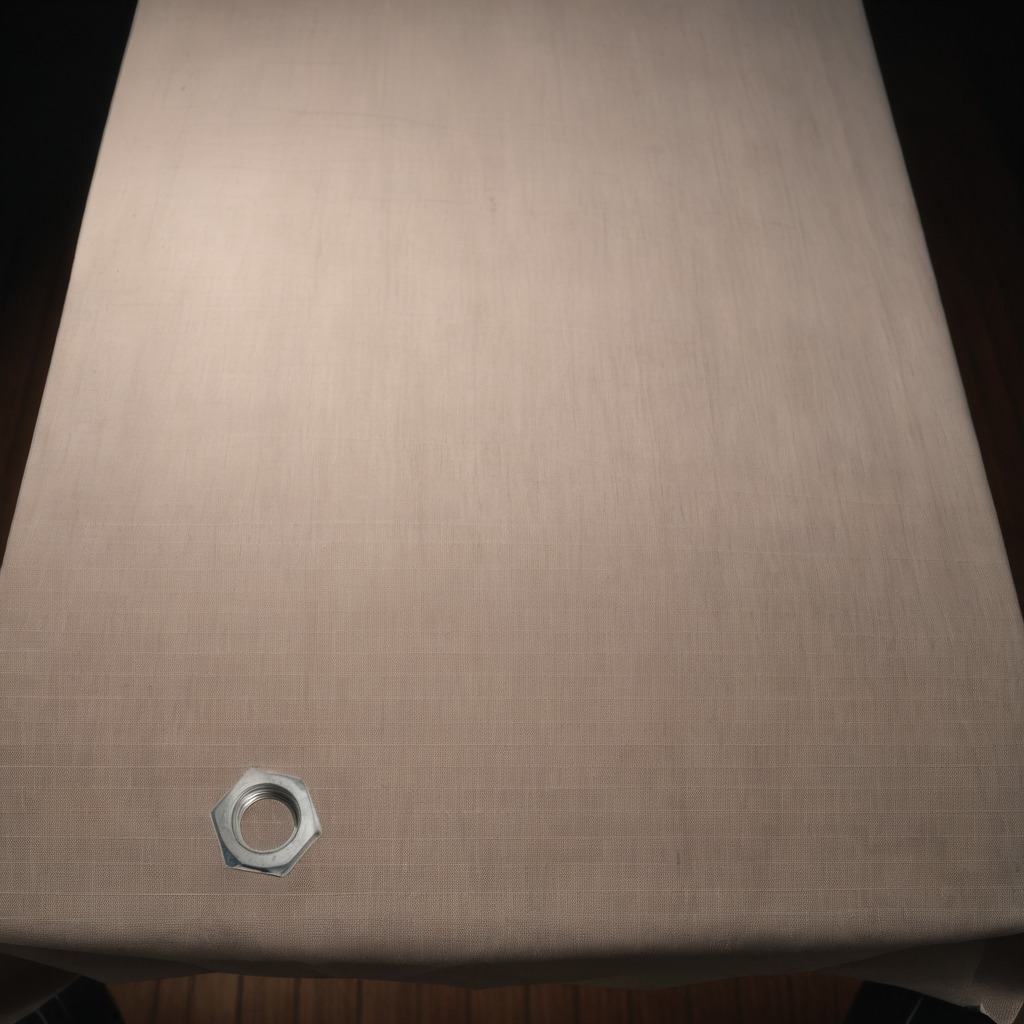
A metal nut is lying on the wooden table.